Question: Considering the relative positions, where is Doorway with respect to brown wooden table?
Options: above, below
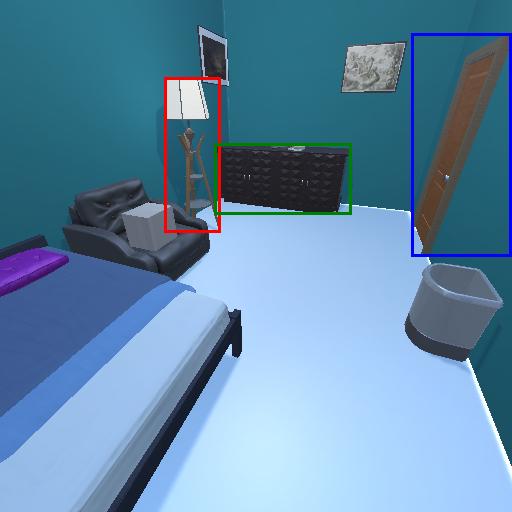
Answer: above